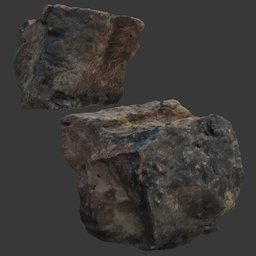
Label: architecture